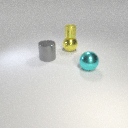
large cyan metal sphere to the right of large gray metal cylinder